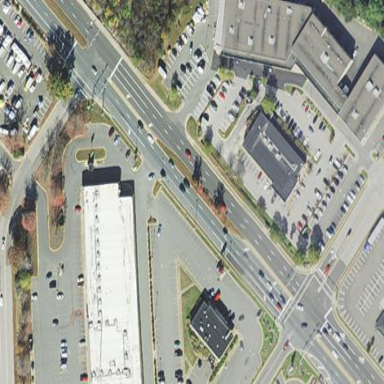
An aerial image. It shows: Retail area.